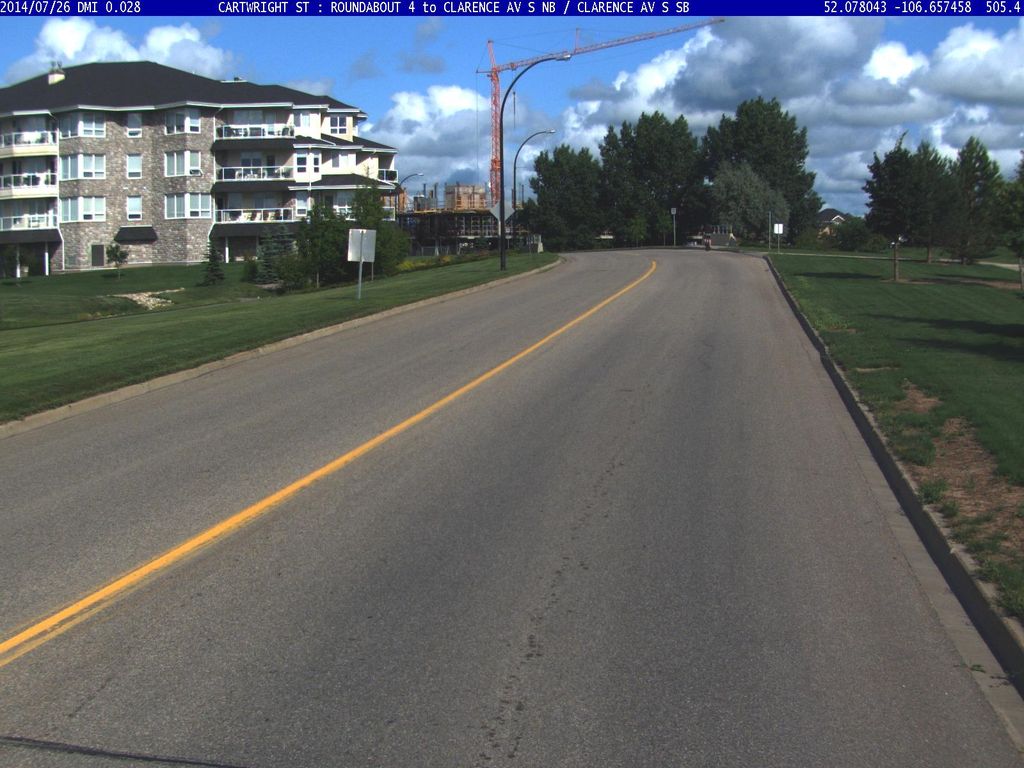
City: saskatoon